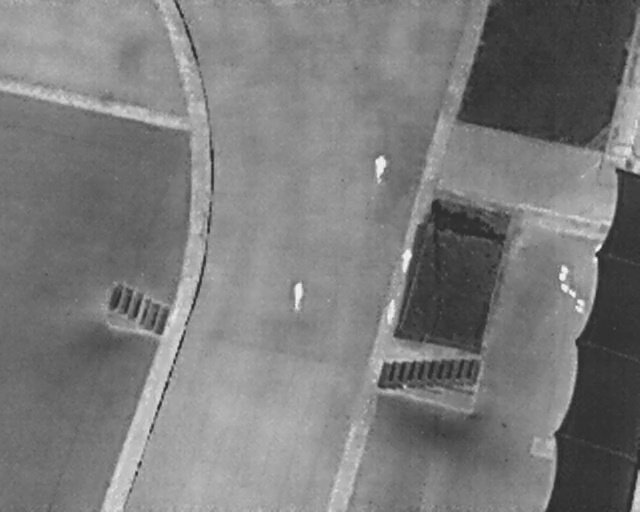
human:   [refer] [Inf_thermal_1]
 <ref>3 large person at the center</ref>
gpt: <box>[[56, 31, 61, 34, 2], [44, 56, 48, 58, 2], [61, 49, 65, 52, 7]]</box>

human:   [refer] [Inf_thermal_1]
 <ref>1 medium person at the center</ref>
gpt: <box>[[58, 59, 63, 61, 8]]</box>